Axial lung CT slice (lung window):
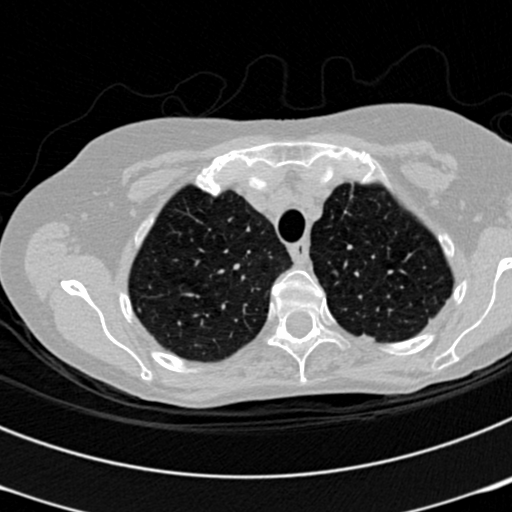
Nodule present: no